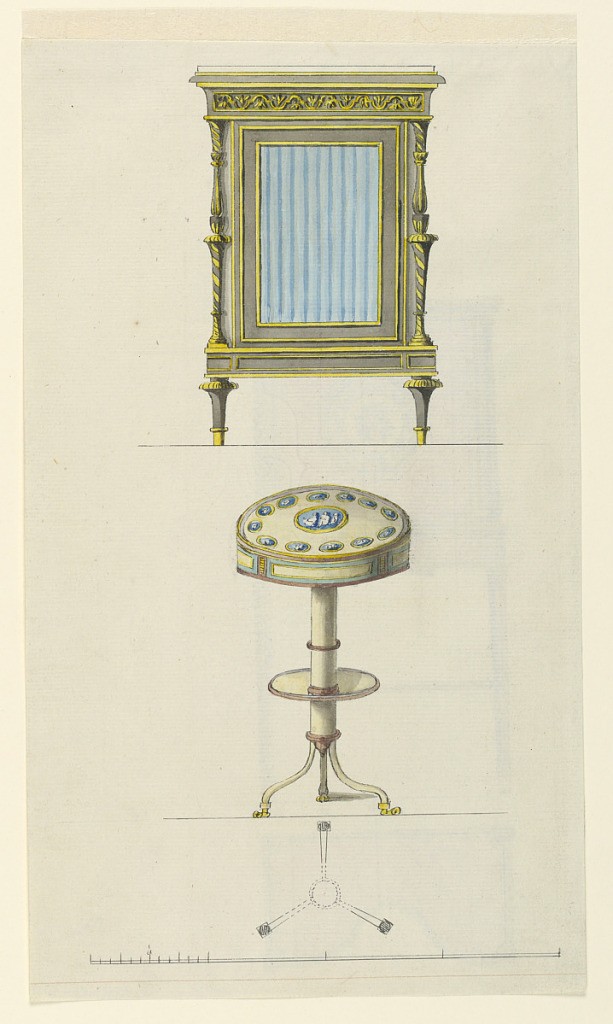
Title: Design for a Cabinet and Pedestal Table
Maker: Adam Weisweiler, 1746 - 1820
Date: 1785
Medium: Pen and ink, brush and watercolor
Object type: Drawing
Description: At top of a cabinet on low legs, with flat top flanked by engaged columns, and intended to be partially gilded. Center panel open, with blue behind. Below, circular pedestal table, with top intended to be adorned with blue and white medallions. The lower shelf has three legs and below shows a table and scale.